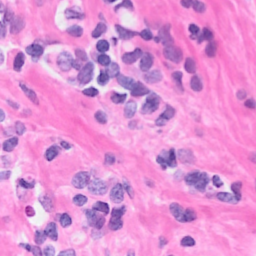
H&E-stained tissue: Breast